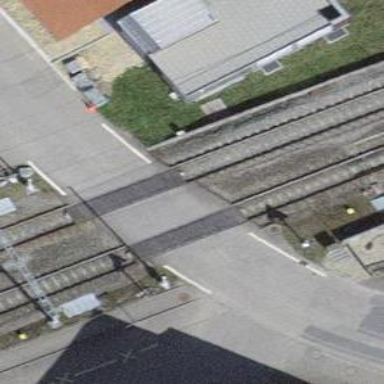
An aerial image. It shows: Level crossing with one track for railway.